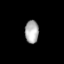
Tissue: lung
Cell type: Endothelial cells
Senescence score: 0.7186
Nuclear area (px): 307
Mean DAPI intensity: 173.391